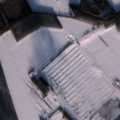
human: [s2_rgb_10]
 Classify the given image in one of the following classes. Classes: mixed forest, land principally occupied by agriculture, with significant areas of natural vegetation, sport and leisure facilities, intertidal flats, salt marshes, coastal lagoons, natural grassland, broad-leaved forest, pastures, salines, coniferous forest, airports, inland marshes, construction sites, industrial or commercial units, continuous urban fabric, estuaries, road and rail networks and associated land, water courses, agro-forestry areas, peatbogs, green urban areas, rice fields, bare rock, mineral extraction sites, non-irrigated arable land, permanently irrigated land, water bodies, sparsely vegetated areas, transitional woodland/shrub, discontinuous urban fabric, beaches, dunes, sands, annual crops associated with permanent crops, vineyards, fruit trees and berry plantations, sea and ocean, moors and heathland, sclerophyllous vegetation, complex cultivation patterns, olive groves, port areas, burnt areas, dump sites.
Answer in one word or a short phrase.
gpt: land principally occupied by agriculture, with significant areas of natural vegetation, coniferous forest, mixed forest, transitional woodland/shrub, peatbogs